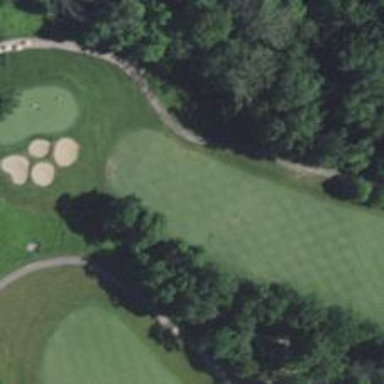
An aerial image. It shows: View of golf hole.